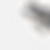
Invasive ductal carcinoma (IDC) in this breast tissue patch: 0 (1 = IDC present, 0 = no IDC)